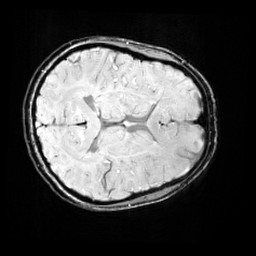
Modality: SWI
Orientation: axial
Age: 14
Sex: female
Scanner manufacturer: siemens
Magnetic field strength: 3 T
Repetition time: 0.027 s
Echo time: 0.02 s